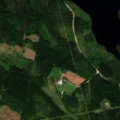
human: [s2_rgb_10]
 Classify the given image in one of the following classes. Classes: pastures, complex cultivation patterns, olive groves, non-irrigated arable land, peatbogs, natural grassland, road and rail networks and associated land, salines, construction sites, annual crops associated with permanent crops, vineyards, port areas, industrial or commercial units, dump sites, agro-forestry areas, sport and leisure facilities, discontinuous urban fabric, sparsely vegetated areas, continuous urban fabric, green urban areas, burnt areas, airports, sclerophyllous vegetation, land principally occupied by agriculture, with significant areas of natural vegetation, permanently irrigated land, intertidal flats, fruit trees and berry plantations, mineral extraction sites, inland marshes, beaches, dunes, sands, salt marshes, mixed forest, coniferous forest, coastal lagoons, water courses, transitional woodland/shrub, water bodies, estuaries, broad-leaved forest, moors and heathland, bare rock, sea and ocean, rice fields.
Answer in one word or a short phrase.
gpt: coniferous forest, mixed forest, transitional woodland/shrub, water bodies